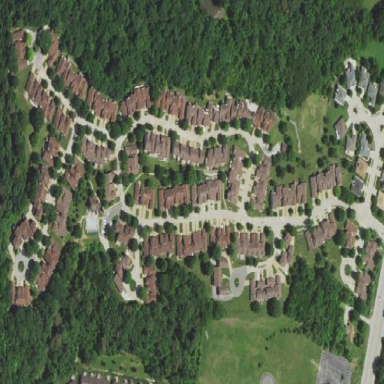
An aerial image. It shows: Residential area consisting of condominiums.